Question: I am displaying the main form in Box Layout.In that box layout,taken Label in another container which has been set as border layout. Now this container is added to main form.
following is my code :-
'''
lblversion=new Label((String)keyvalues.get("lbl_versionnumber"));
lblversion.setAlignment(lblversion.RIGHT);
lblversion.setVerticalAlignment(lblversion.BOTTOM);
Container row0= new Container(new BorderLayout());
row0.addComponent(BorderLayout.SOUTH,lblversion);
this.addComponent(row0);
'''
Now my problem is that i want to show label at bottom of the screen,but it shows after all the components have been added in form (not at bottom).
I have also attached image.. you can see it and get idea of it.

So is there any option to set label at bottom of the screen in J2ME with LWUIT ?
If any one has idea,please help me.
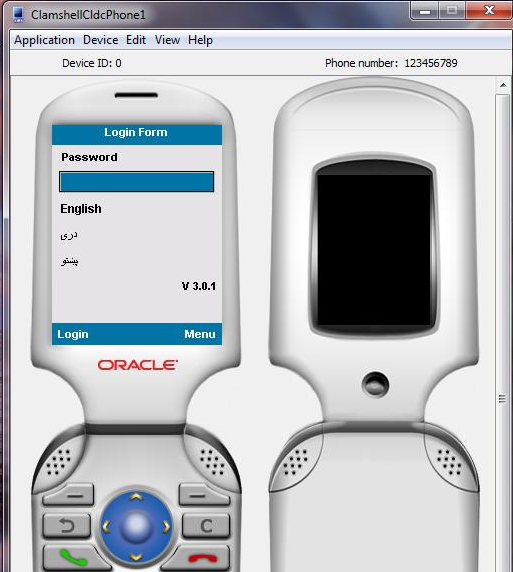
Answer: Set Main Form as Border Layout and keep all components in 1 container which should be BoxLayout and then put these container in main Form with Given Attribute of BorderLayout
And Remove Container from label and insert directly label to main form as such it has been given BorderLayout so add your Label in this Format and all Other components
this.addComponent(BorderLayout.SOUTH,lblversion);